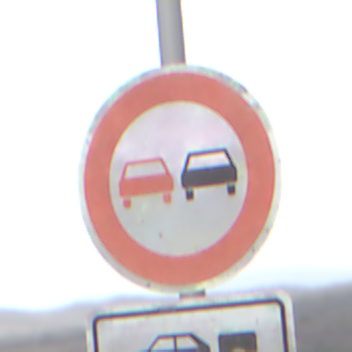
Verkehrszeichen: Ueberholverbot
Zusatzzeichen unten: MehrspurigeFahrzeuge4
Umgebung: Outdoor, Nature
Tageszeit: Midday
Wetter: PartlyCloudy
Licht: Natural
Jahreszeit: NotSpecified
Kontrast: LowContrast